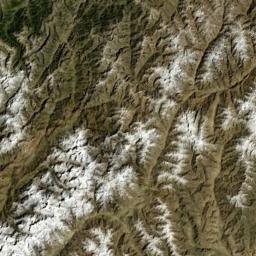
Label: snowberg